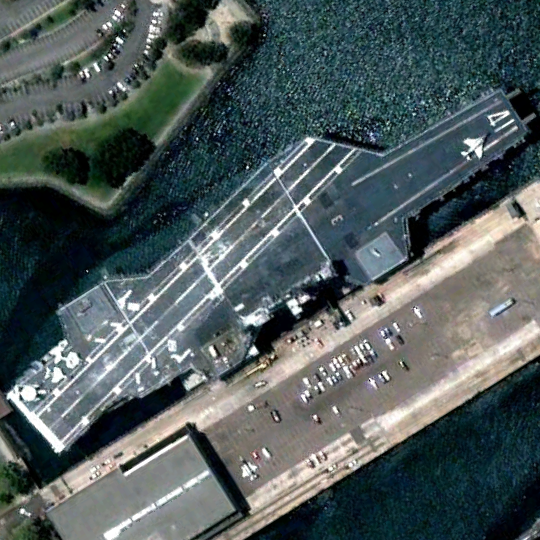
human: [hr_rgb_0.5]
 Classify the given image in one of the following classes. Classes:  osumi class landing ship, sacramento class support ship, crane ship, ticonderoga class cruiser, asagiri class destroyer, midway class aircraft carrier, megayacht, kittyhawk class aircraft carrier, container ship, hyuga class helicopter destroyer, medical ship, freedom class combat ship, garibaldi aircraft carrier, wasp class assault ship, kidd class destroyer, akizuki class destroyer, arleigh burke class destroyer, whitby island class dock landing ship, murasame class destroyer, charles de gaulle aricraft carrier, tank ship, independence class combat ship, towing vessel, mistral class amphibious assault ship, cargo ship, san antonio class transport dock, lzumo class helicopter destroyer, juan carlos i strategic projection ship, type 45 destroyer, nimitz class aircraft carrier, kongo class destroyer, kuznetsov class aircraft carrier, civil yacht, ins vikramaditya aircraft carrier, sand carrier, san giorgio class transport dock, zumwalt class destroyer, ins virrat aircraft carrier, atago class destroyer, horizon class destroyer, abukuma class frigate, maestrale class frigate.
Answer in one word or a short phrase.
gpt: Midway class aircraft carrier